Question: I'm trying to open a txt file that's saved as content in my app, however I run into the error shown in the thread's title. Here's the line of code giving me trouble:
'var readStream = new IsolatedStorageFileStream(mapFileName, FileMode.Open, store);'
which is used when a the method
'map.loadMap(string mapFileName)'
is called.
Any help would be greatly appreciated.
I've created a new method to read in the text file using an IsolatedStorageFile and IsolatedFileStream however I'm completely clueless on how I would go about reading in the data to a 2D int array, using my old parsing code and a screenshot of my map01.txt for reference could anyone suggest a way of going about this as I have not found any relevant documentation on-line:

'''
int x = 0, y = 0;
var store = IsolatedStorageFile.GetUserStoreForApplication();
var readStream = new IsolatedStorageFileStream(mapFileName, FileMode.Open, store);
var stream = new StreamReader(readStream);
do
{
string line = stream.ReadLine();
string[] numbers = line.Split(',');
foreach (string e in numbers)
{
int tile = int.Parse(e);
this.tileID[x,y] = tile;
x++;
}
y++;
}
while (!stream.EndOfStream);'
'''
Thanks!
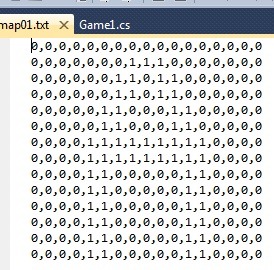
Answer: You don't use IsolatedStorage for project files, they are for files that are stored in the cache/appdata, you actually read them like a normal file.
Go to: <URL>
To learn how to open/read/save files.